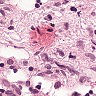
Metastatic tissue present: no